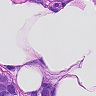
Metastatic tissue present: yes